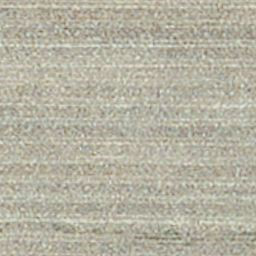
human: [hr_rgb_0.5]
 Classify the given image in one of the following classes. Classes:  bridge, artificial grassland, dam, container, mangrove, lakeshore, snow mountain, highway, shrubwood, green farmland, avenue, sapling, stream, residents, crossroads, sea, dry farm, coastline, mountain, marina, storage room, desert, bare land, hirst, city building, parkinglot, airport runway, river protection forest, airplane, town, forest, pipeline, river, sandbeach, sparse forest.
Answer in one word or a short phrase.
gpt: dry farm